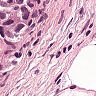
Metastatic tissue present: yes